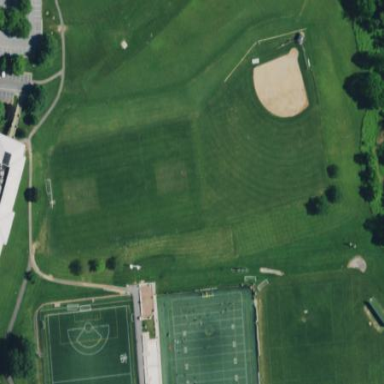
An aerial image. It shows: Grass pitch designed for field hockey.